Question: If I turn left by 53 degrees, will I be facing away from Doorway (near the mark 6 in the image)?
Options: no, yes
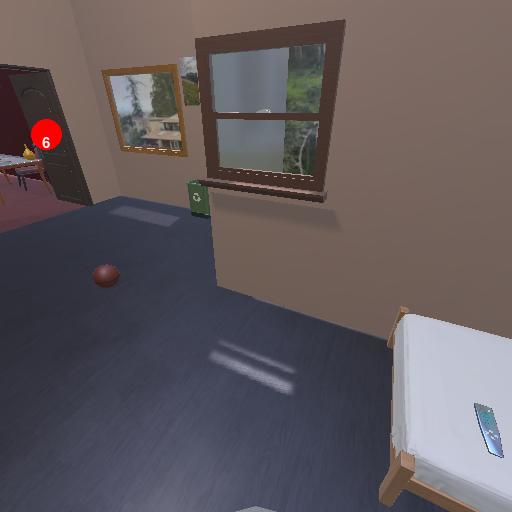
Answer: no